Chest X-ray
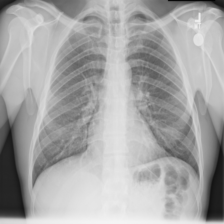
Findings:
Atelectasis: negative
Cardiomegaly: negative
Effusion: negative
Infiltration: negative
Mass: negative
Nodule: negative
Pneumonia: negative
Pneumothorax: negative
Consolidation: negative
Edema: negative
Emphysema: negative
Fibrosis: negative
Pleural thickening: negative
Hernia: negative